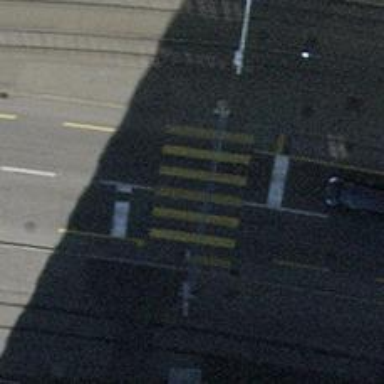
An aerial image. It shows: Road with traffic signals and zebra crossing with traffic signals.